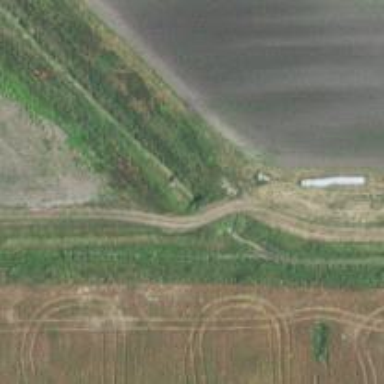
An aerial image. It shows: Culvert tunnel.